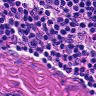
Metastatic tissue present: no